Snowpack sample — Snodgrass Mountain, Crested Butte, Colorado (2/4/25, 12:06 PM MST)
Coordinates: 38.923, -106.968
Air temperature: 35 °F
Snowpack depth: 80 cm
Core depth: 60 cm
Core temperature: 32 °F
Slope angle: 14°, slope face: 78°
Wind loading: low
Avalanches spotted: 0
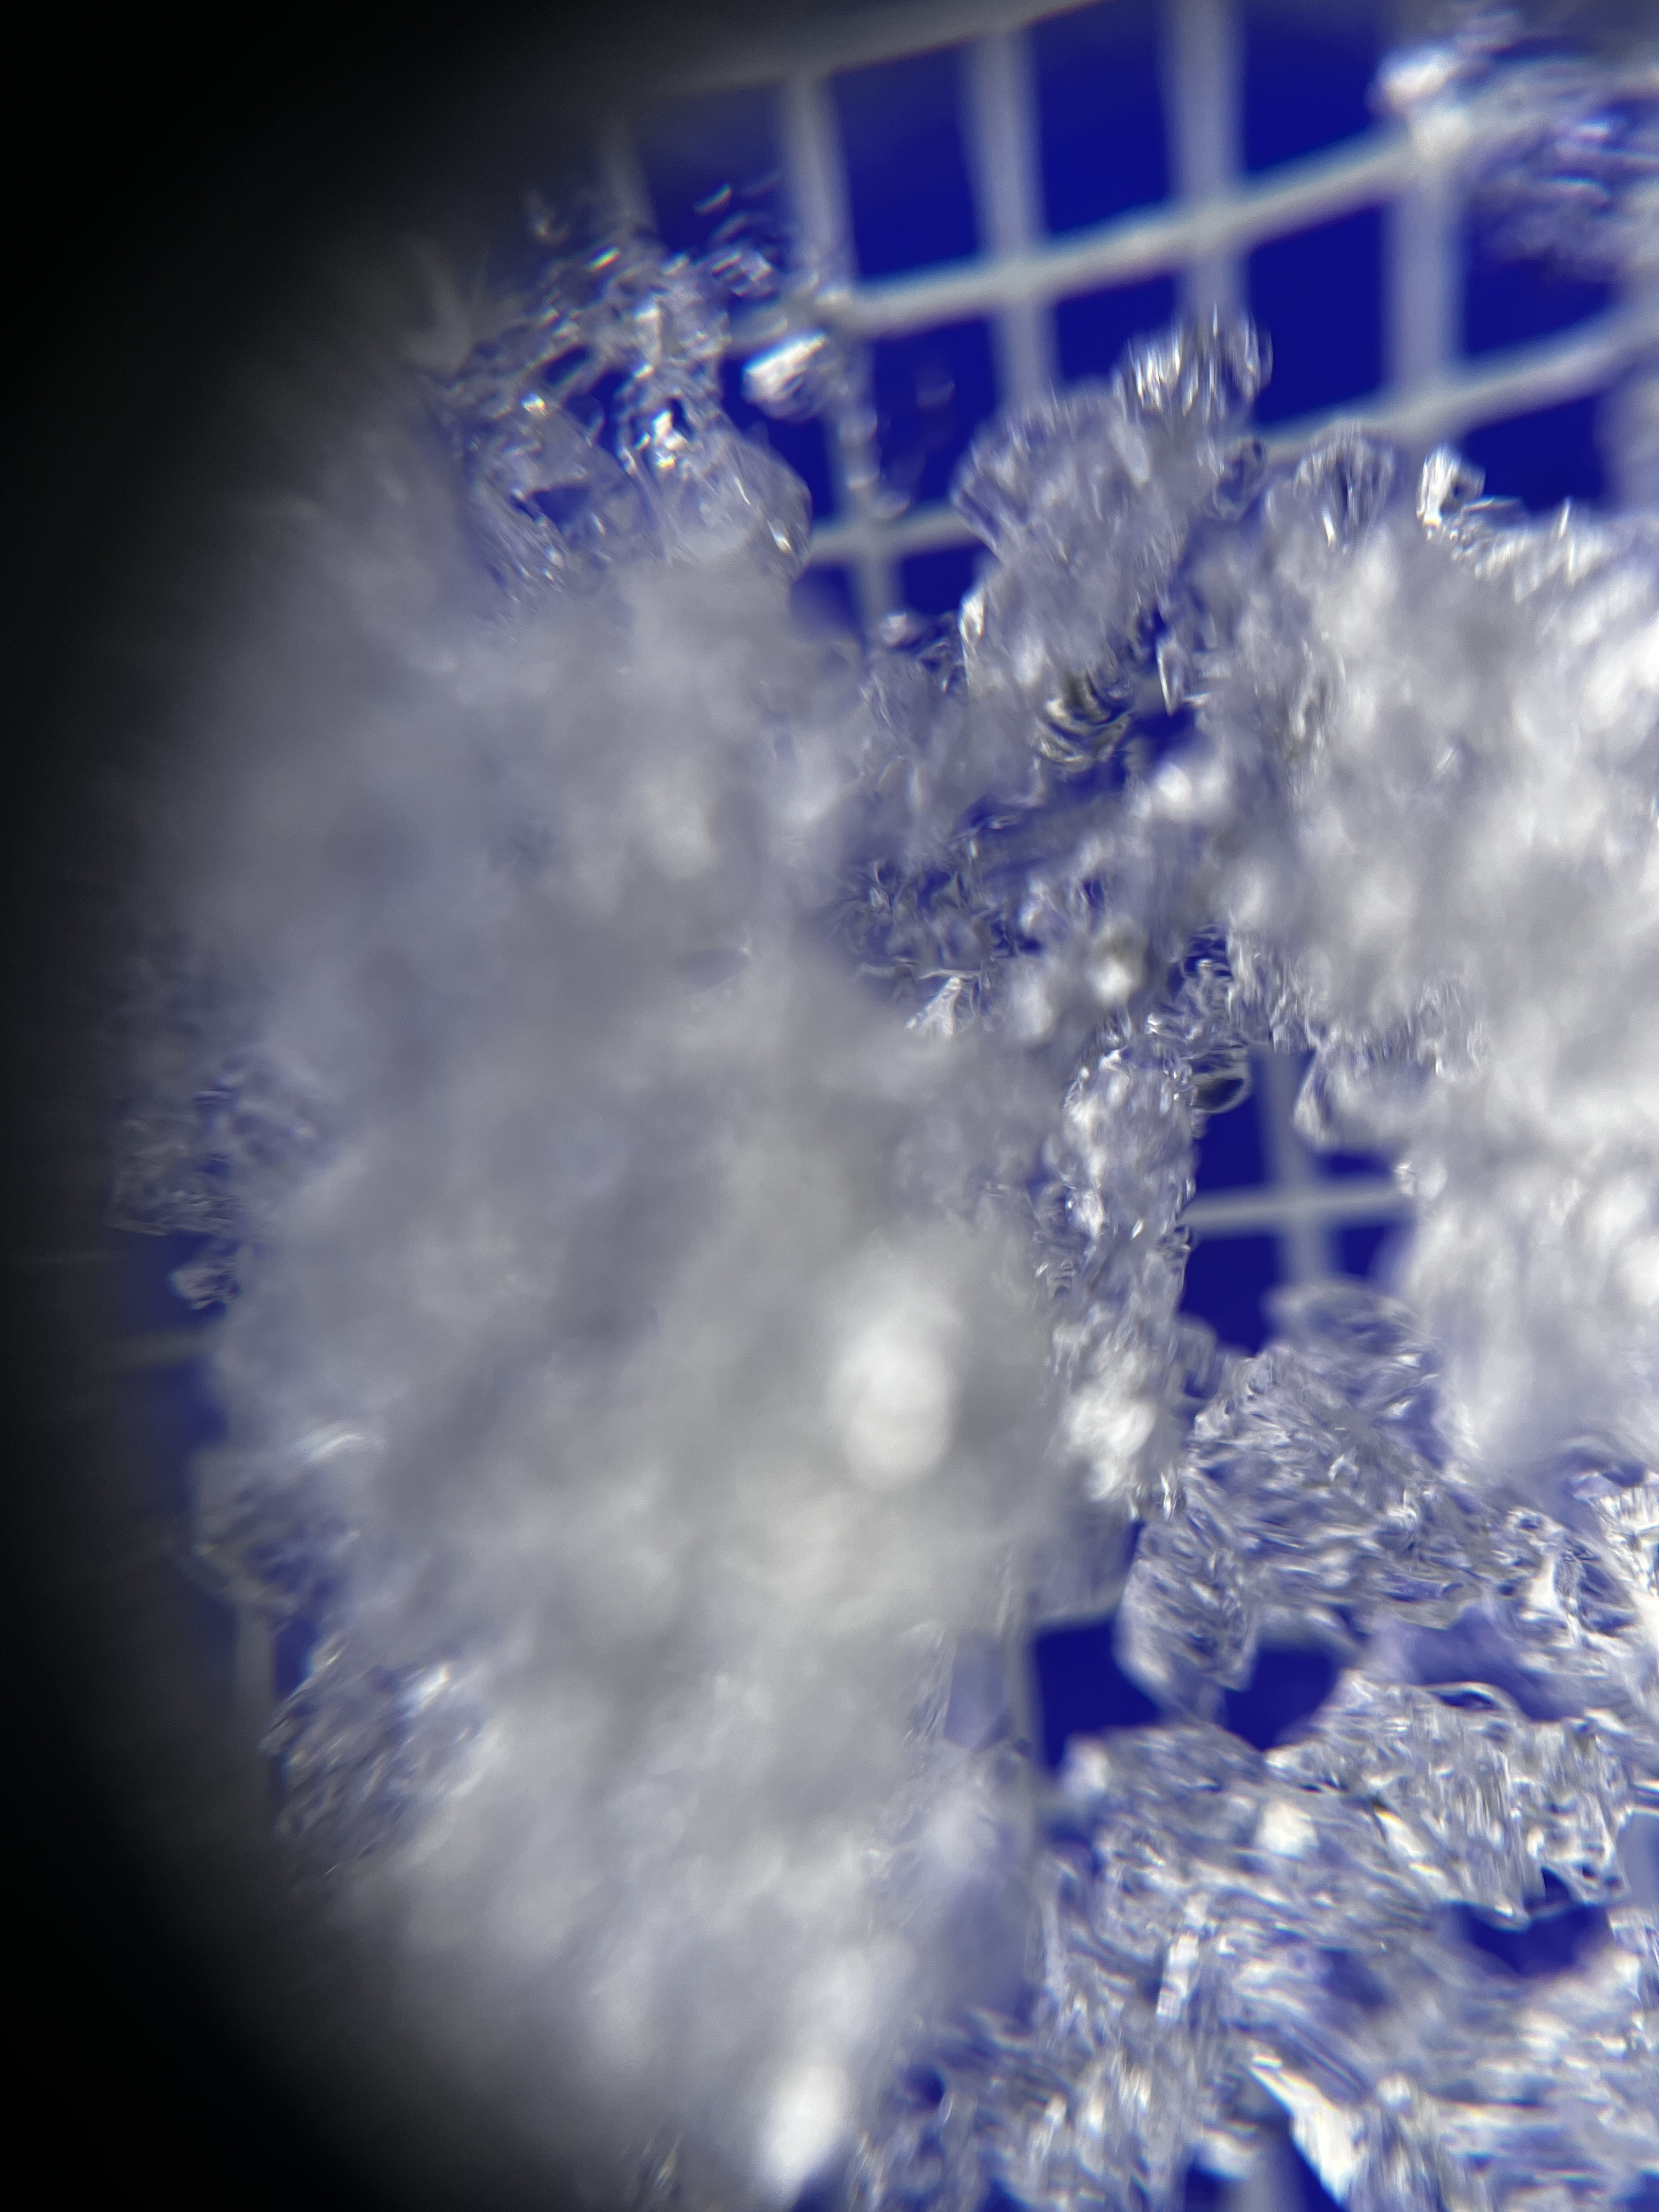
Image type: magnified_profile
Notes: No avalanches nearby, unusually warm weather for the last month reported by residents, Collected 25 yards from treeline